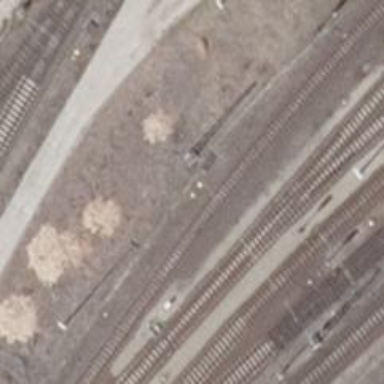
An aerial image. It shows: Railway yard with electrified contact lines.